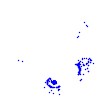
Particle: electron